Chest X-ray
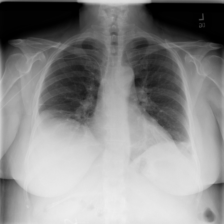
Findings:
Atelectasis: positive
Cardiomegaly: negative
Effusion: negative
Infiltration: negative
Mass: negative
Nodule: negative
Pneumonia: negative
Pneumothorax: negative
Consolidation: negative
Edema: negative
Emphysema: negative
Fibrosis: negative
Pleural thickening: negative
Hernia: negative